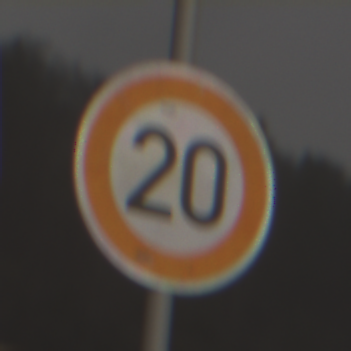
Verkehrszeichen: Geschwindigkeit20
Umgebung: Outdoor, Nature
Tageszeit: Midday
Wetter: Overcast
Licht: Natural
Jahreszeit: Winter
Kontrast: LowContrast